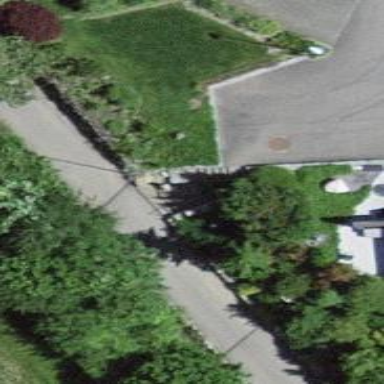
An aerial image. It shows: Set of steps on the road.